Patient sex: F
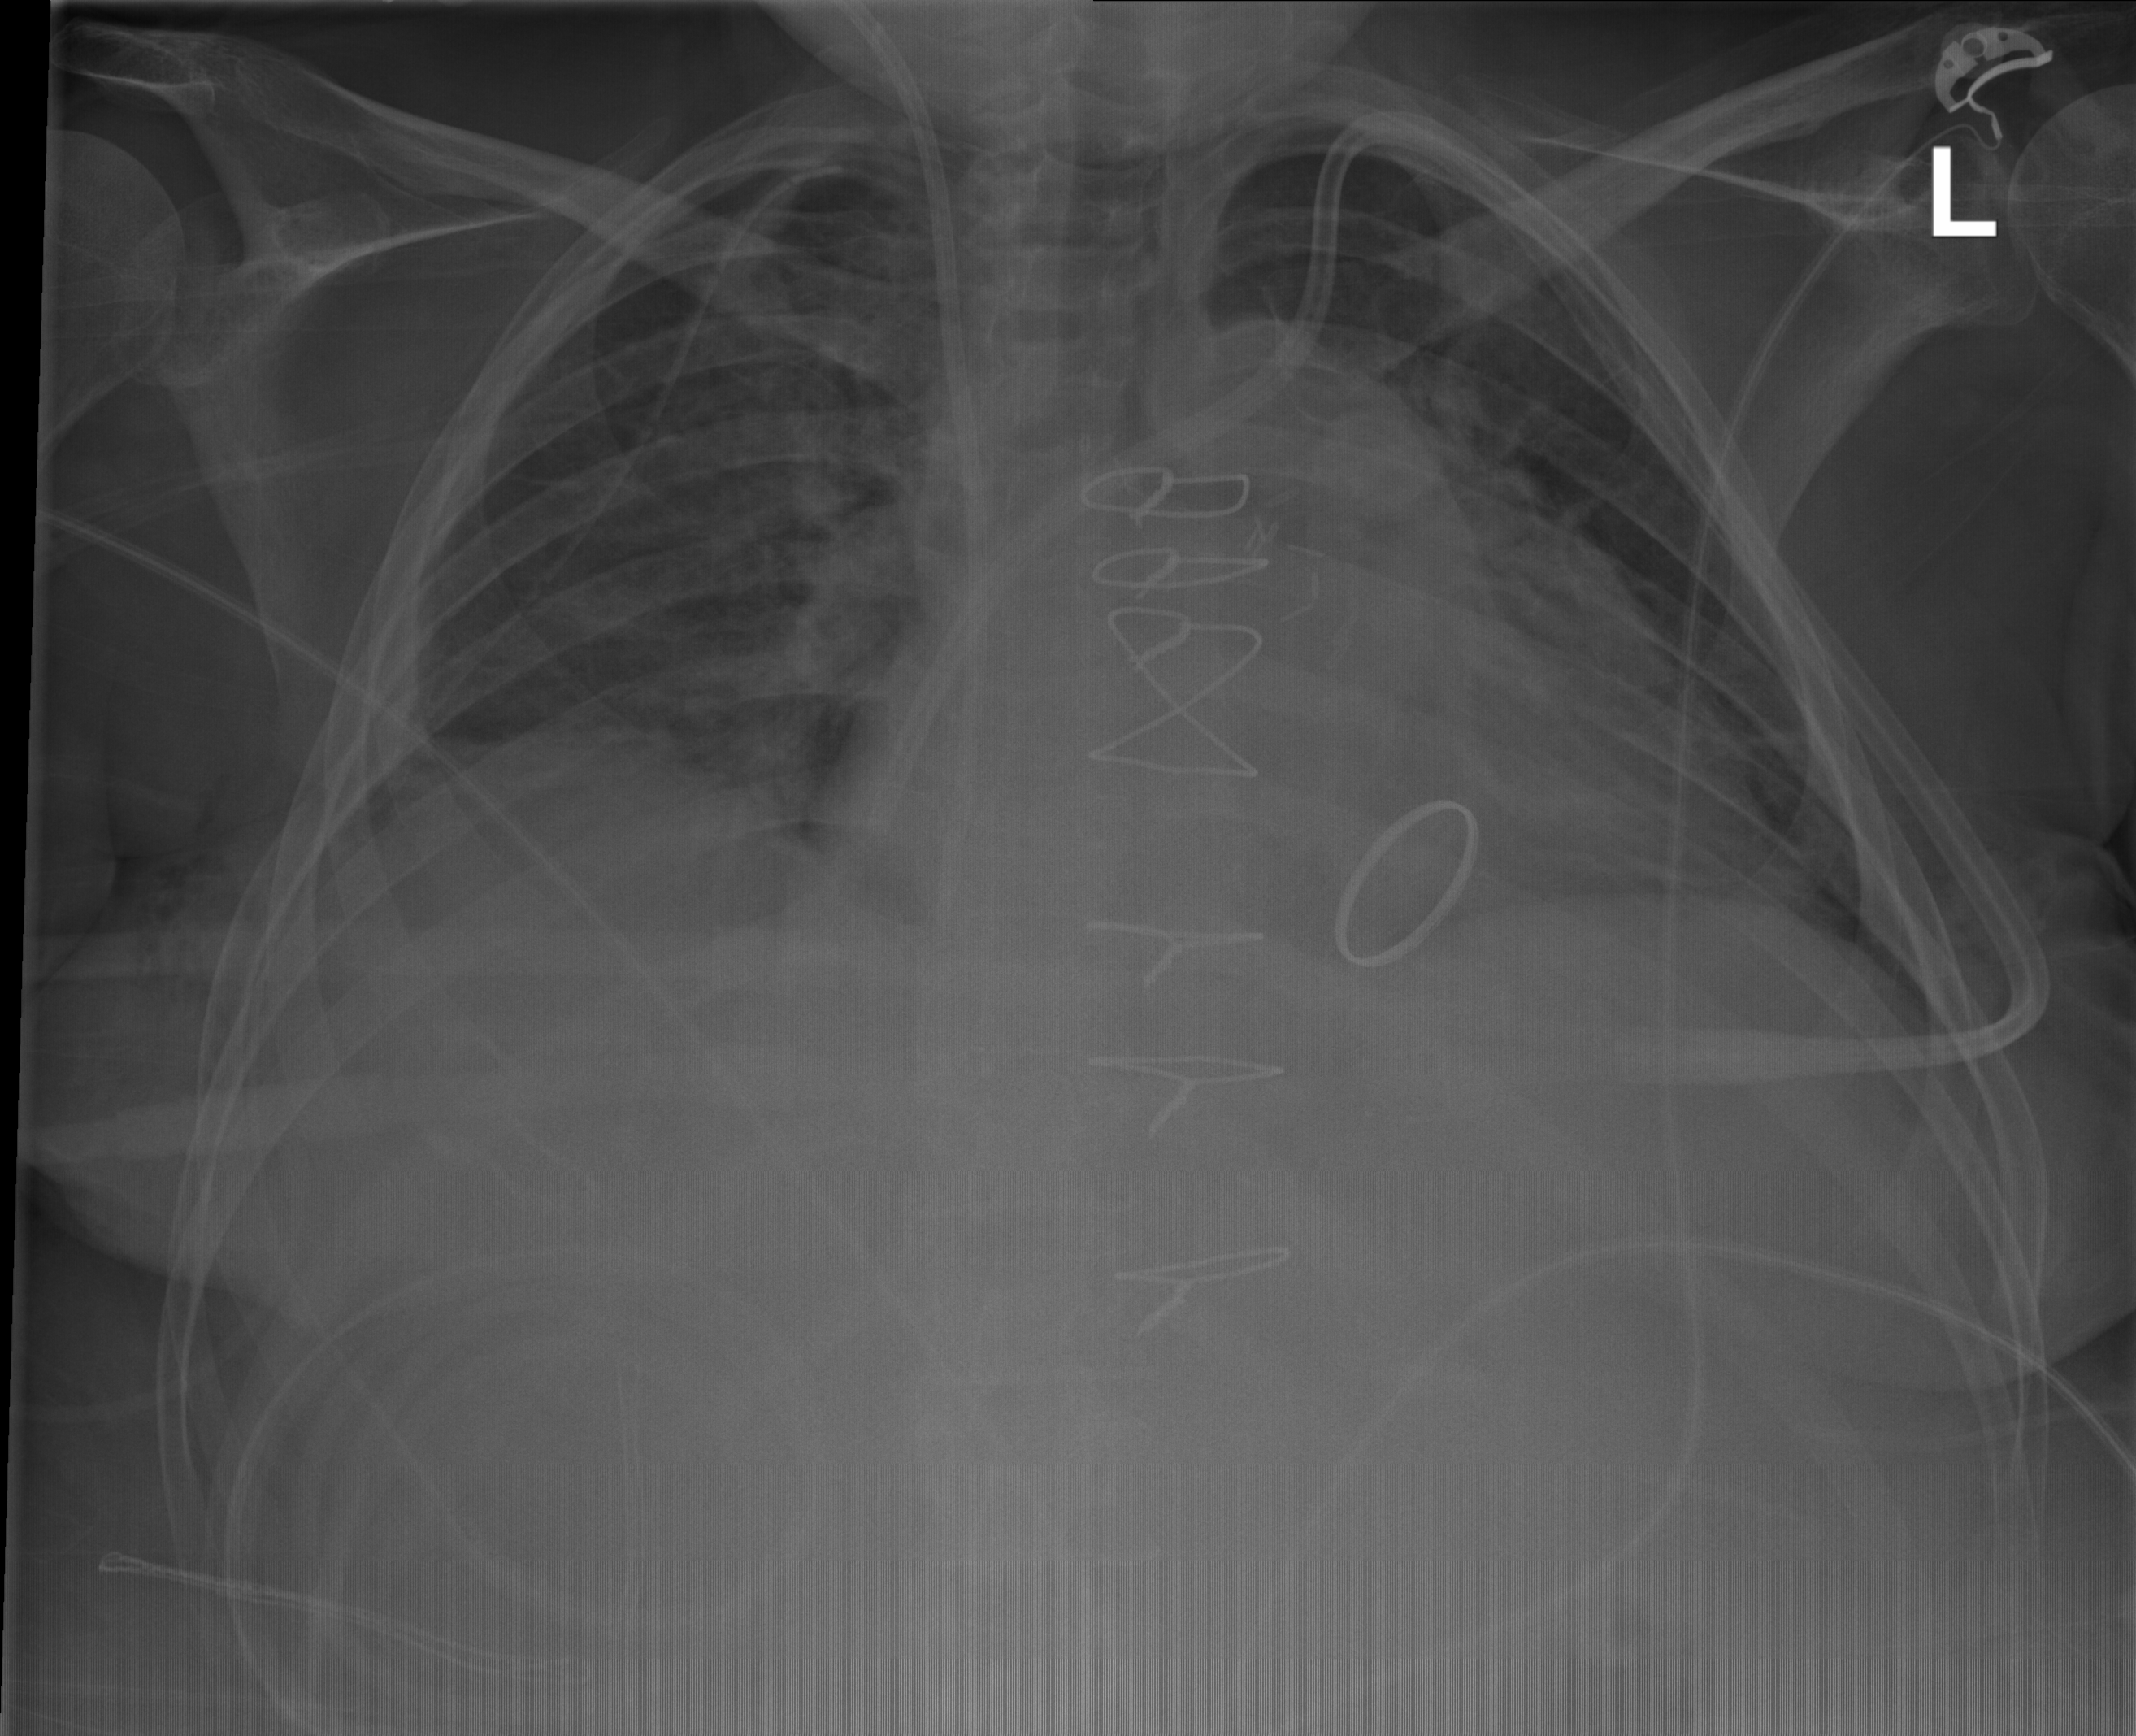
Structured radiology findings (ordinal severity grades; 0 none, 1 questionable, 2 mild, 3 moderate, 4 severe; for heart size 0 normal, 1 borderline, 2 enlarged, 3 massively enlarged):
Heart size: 2
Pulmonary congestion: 2
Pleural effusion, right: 2
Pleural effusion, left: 0
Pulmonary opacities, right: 0
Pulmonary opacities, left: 0
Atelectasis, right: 3
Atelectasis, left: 2